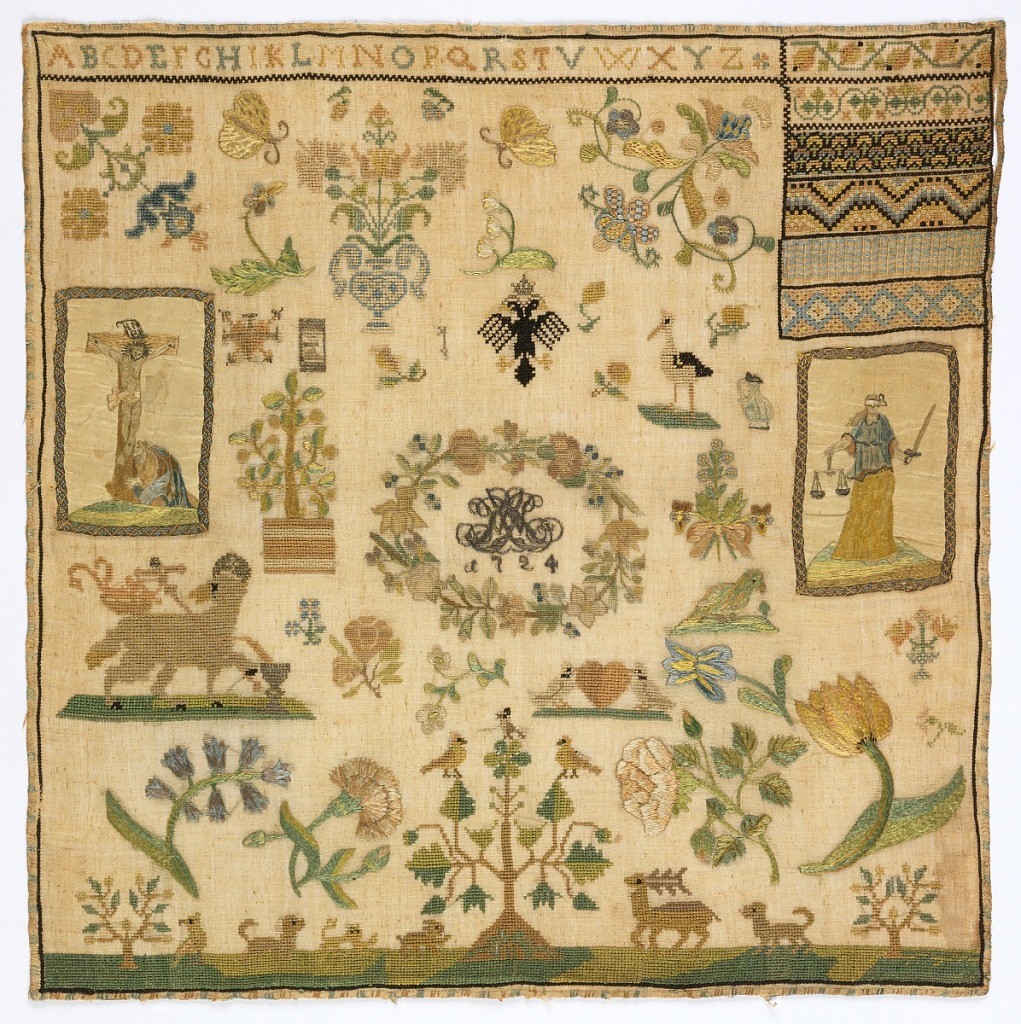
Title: Sampler
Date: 1724
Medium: silk and metal-wrapped silk embroidery on silk foundation Technique: embroidered in cross, buttonhole, stem, satin, tied cross rococo, running stitches and applique with couching on plain weave foundation
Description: Alphabet at top.  Box of pattern at upper right.  Field filled with floral motifs.  At left, applique of a silk picture of Christ on the cross.  At right, applique of a silk picture of Justice.